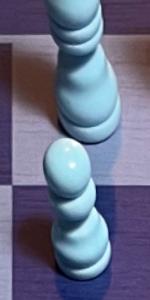
Label: Pawn_White